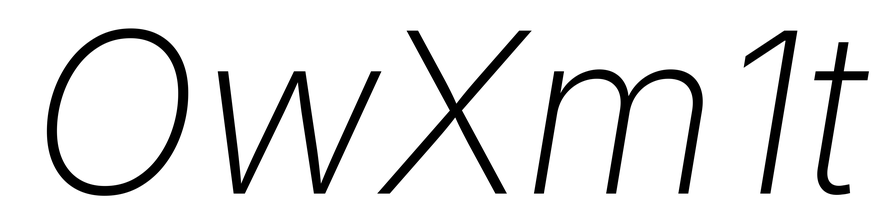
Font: Inter-Italic_ExtraLight_Italic